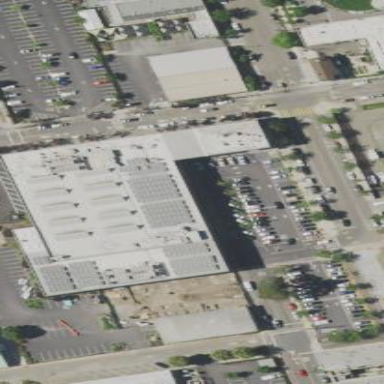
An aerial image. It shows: Building that houses supermarket.